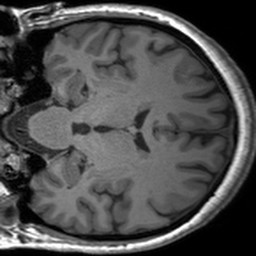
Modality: T1w
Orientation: coronal
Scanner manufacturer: siemens
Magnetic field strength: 3 T
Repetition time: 1.54 s
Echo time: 0.00234 s